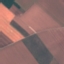
Land use / land cover class: AnnualCrop